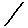
Label: line